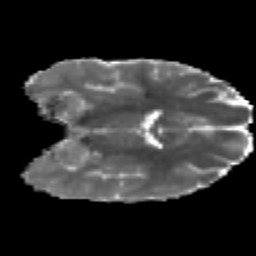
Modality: MD
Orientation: coronal
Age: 24
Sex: male
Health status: healthy
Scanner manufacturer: philips
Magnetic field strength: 3 T
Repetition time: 4.293 s
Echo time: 0.09797 s